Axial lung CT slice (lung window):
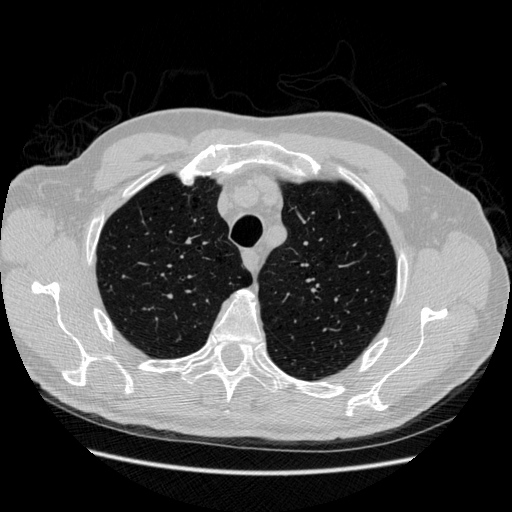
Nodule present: no